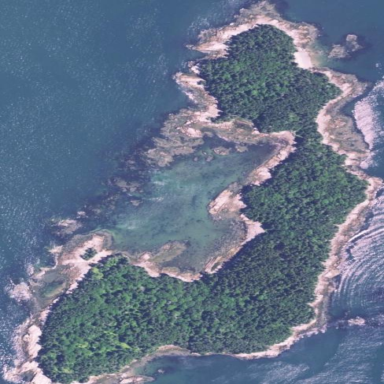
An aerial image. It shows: Island with natural coastline.